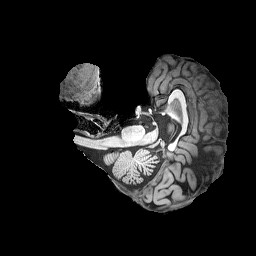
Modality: T1w
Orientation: axial
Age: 60
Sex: female
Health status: healthy